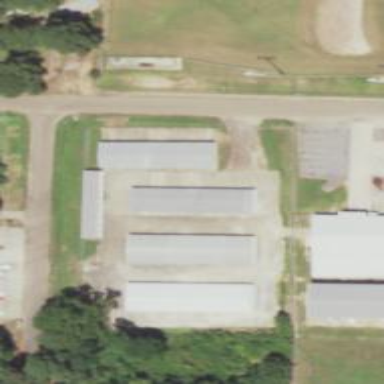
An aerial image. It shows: Storage rental shop.